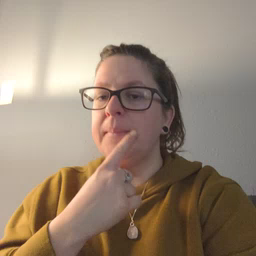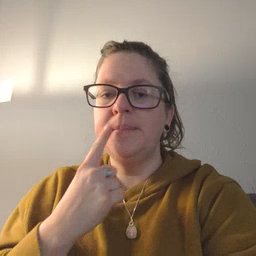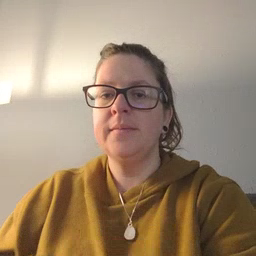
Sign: lips